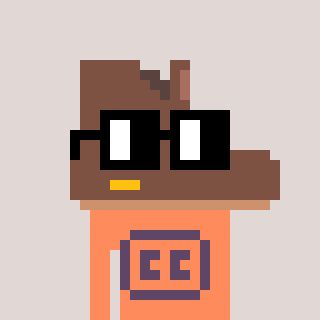
a pixel art character with square black glasses, a boot-shaped head and a peachy-colored body on a warm background